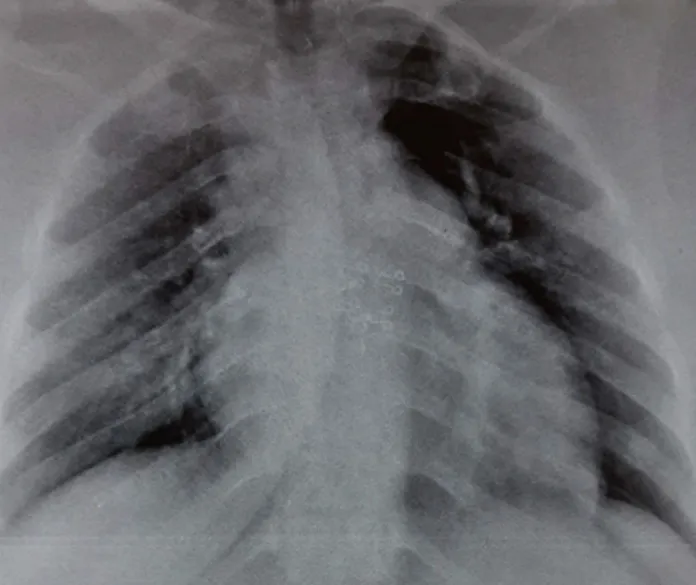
chest X-ray showing right basal pulmonary opacity, cardiomegaly at the expense of the right cavities, convex left middle arch.
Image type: radiology (x_ray)